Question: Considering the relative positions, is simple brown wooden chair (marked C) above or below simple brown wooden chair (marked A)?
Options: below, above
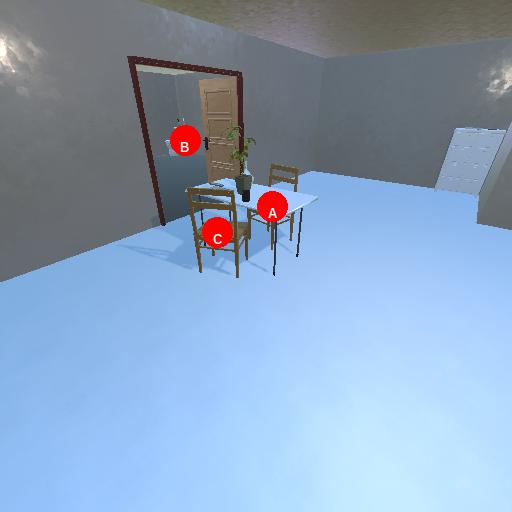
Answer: below